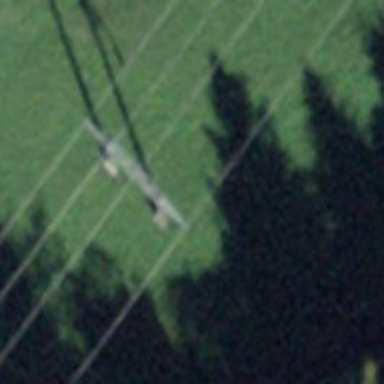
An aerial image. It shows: H-frame designed tower for power lines.